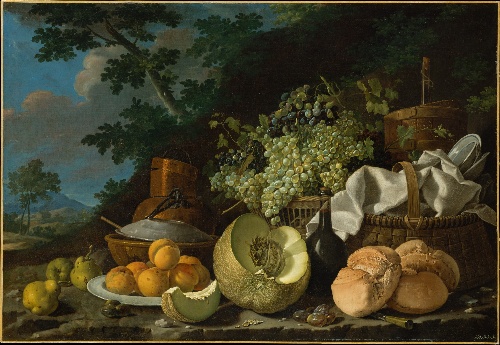
Title: The Afternoon Meal (La Merienda)
Artist: Luis Meléndez
Artist bio: Spanish, Naples 1716–1780 Madrid
Date: ca. 1772
Object type: Painting
Classification: Paintings
Medium: Oil on canvas
Dimensions: 41 1/2 x 60 1/2 in. (105.4 x 153.7 cm)
Department: European Paintings
Credit line: The Jack and Belle Linsky Collection, 1982
Accession year: 1982
Repository: Metropolitan Museum of Art, New York, NY
Tags: Bread|Grapes|Peaches|Still Life|Food